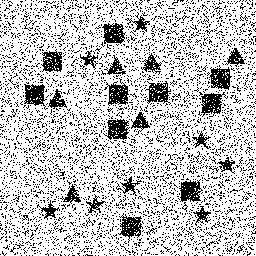
Squares: 10
Triangles: 6
Stars: 8
Total shapes: 24